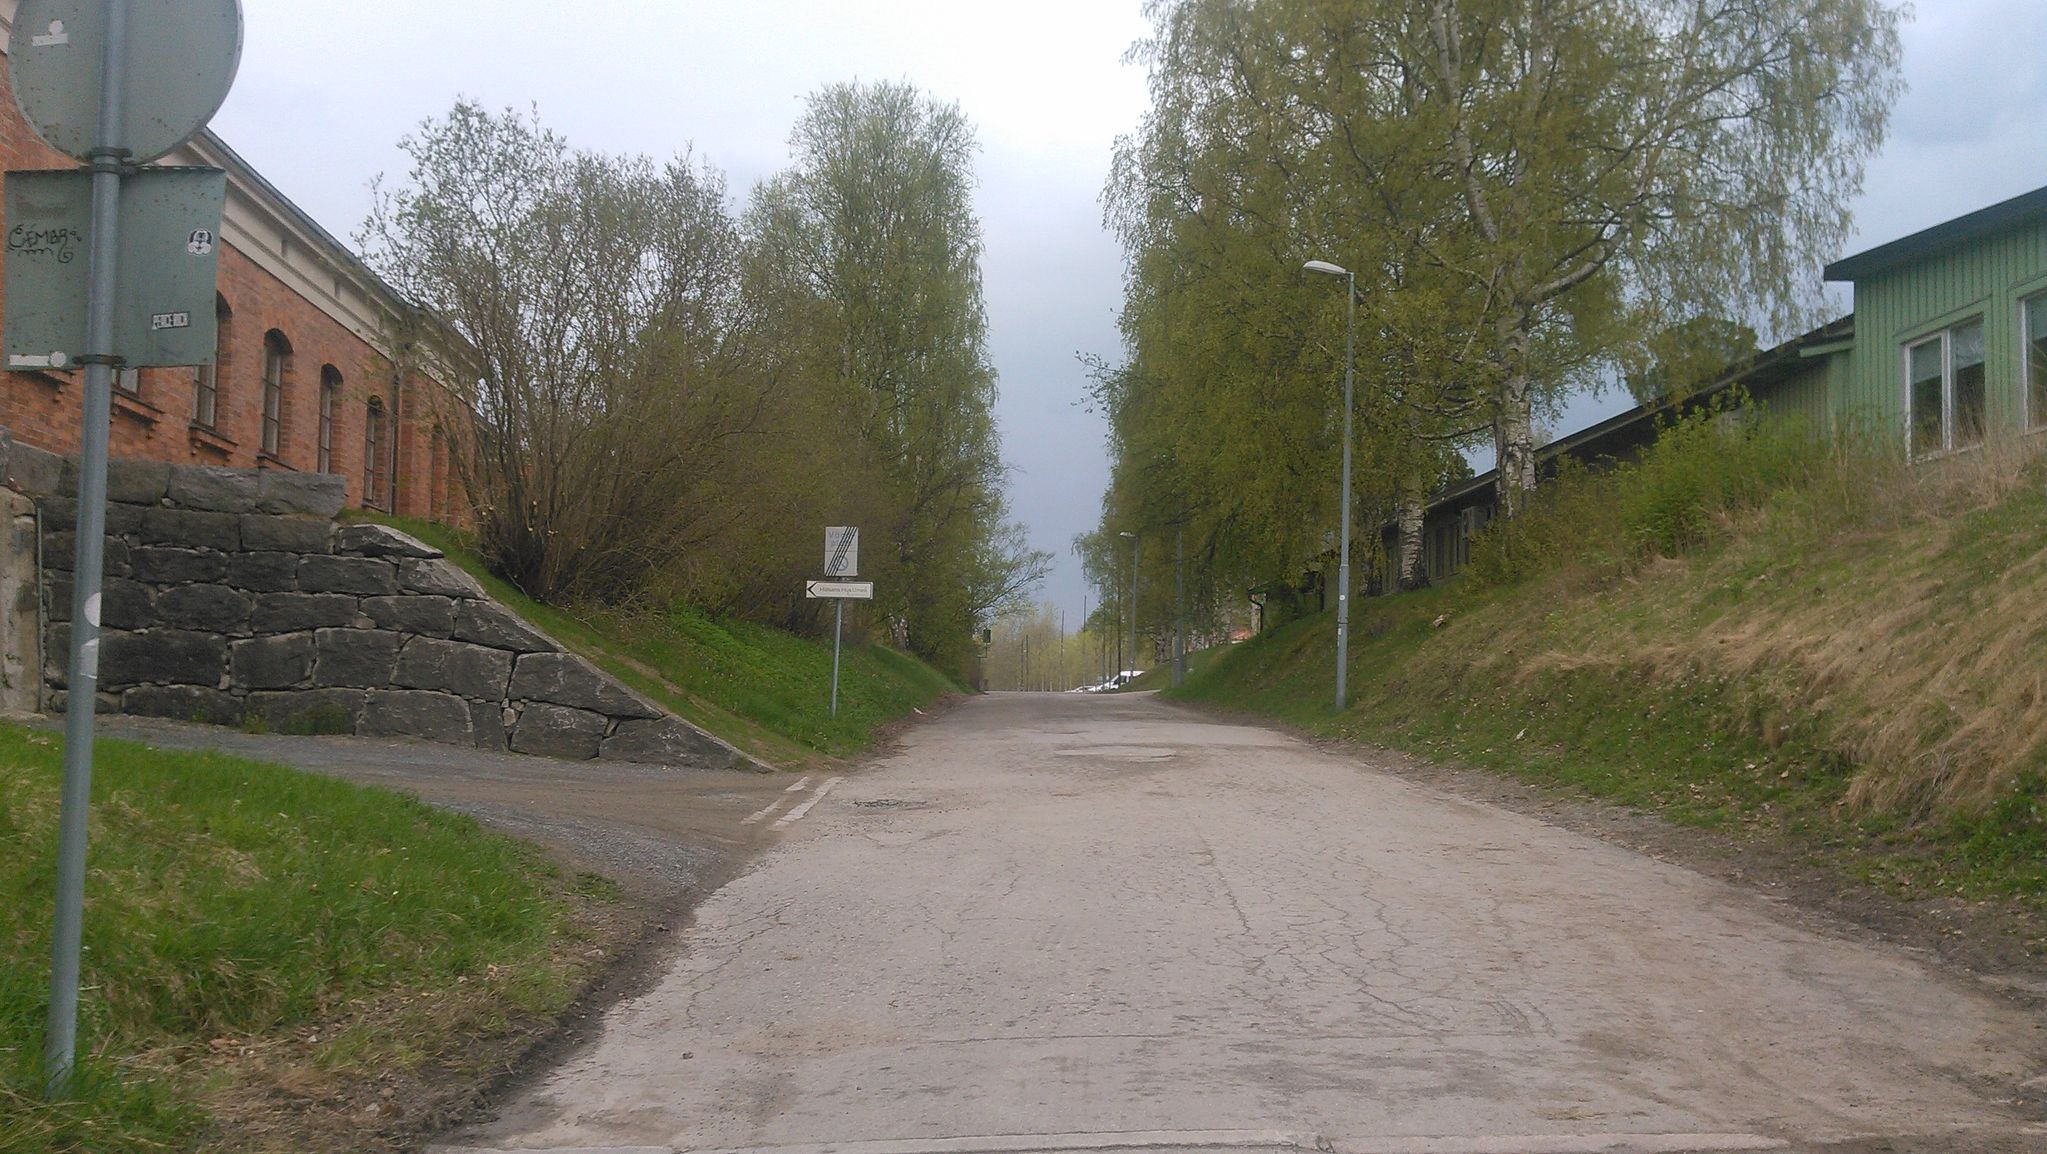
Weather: clear
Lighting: day
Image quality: good
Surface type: driving surface
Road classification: residential, cycleway
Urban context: urban centre
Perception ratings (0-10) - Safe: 1.54, Lively: 4.99, Beautiful: 8.24, Boring: 9.13, Depressing: 4.32, Wealthy: 5.67